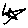
Label: star